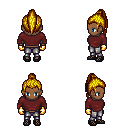
a pixel art fantasy rpg character, female body template, human, dark skin, maroon long-sleeve shirt, metal pants, blonde long topknot hairstyle, gold gloves, ghillies, four views (front, back, left, right), 2x2 character sprite sheet, small pixel art, hard edges, no anti-aliasing